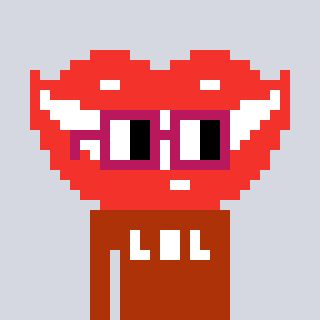
a pixel art character with square dark red glasses, a smile-shaped head and a hotbrown-colored body on a cool background